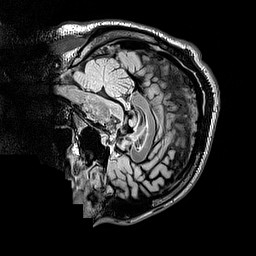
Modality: FLAIR
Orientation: sagittal
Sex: male
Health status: ill
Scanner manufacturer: siemens
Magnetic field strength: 3 T
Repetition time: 5 s
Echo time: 0.388 s